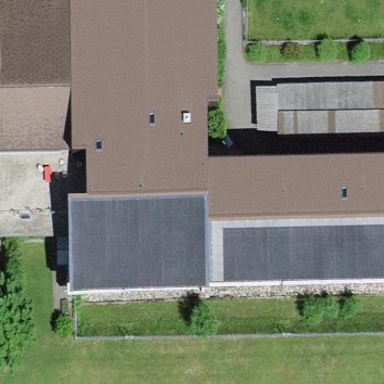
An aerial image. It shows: School building.